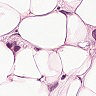
Metastatic tissue present: yes